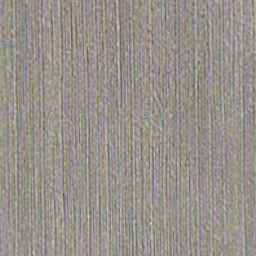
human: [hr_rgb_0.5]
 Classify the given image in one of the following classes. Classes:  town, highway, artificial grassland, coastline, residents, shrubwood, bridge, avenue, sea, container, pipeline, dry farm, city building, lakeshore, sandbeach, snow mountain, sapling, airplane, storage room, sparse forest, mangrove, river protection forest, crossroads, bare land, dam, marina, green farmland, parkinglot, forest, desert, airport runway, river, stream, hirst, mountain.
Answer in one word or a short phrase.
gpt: dry farm